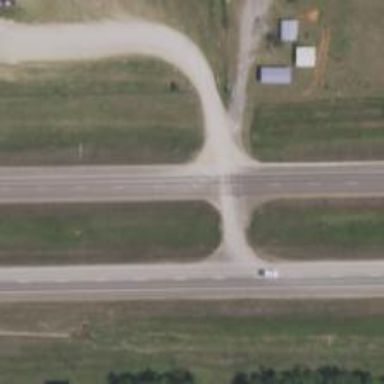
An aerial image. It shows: Trunk link highway.